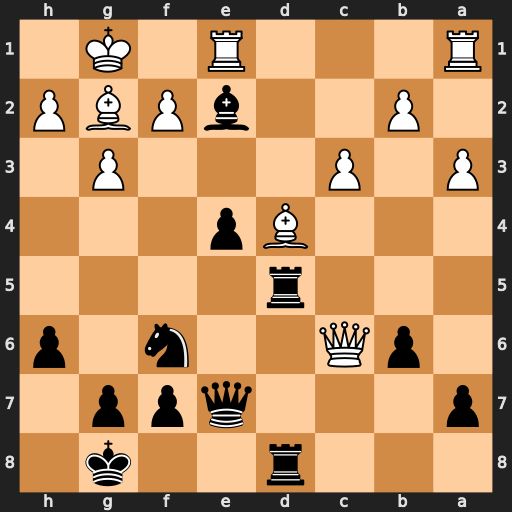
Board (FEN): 3r2k1/p3qpp1/1pQ2n1p/3r4/3Bp3/P1P3P1/1P2bPBP/R3R1K1
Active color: b
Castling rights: -
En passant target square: -
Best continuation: Bb5 Bxf6 gxf6 Qxd5 Rxd5